Current action and preconditions to check: trajectory_clear

Your task: For each precondition in the list above, predict whether it will hold at this action.

Consider the current scene as observed from the mobile robot's camera, and analyze the predicted future states of all dynamic agents (e.g., people, animals, vehicles, or any moving entities) within the NEXT SECOND.

IMPORTANT: Only answer "very likely" if you are absolutely certain—based on strong, clear evidence—that a dynamic agent will violate the precondition in the predicted future state. Do NOT answer "very likely" for unlikely, ambiguous, or low-probability risks.

Ask yourself for each precondition: Is there a high probability, with clear and convincing evidence, that the predicted future states of any dynamic agent will interfere with the predicted future state of the currently executing action within the NEXT SECOND, causing that precondition to fail?

Assess the risk level based on these predictions. Use "likely" or "very likely" if motions create a clear risk of interference.

Use "neutral" or "improbable" if agents are nearby but their predicted paths are clearly diverging or non-conflicting.

Failure Risk Categories: "very improbable", "improbable", "neutral", "likely", "very likely"

Answer Format: Output ONLY the probability_of_failure value from these categories: "very improbable", "improbable", "neutral", "likely", "very likely"

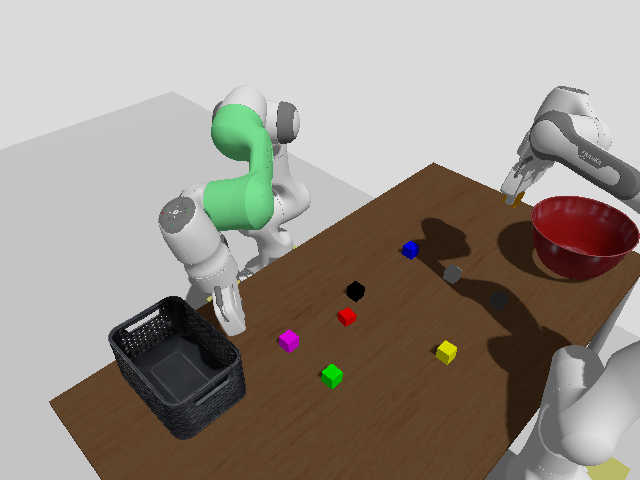

Answer: very improbable